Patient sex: M
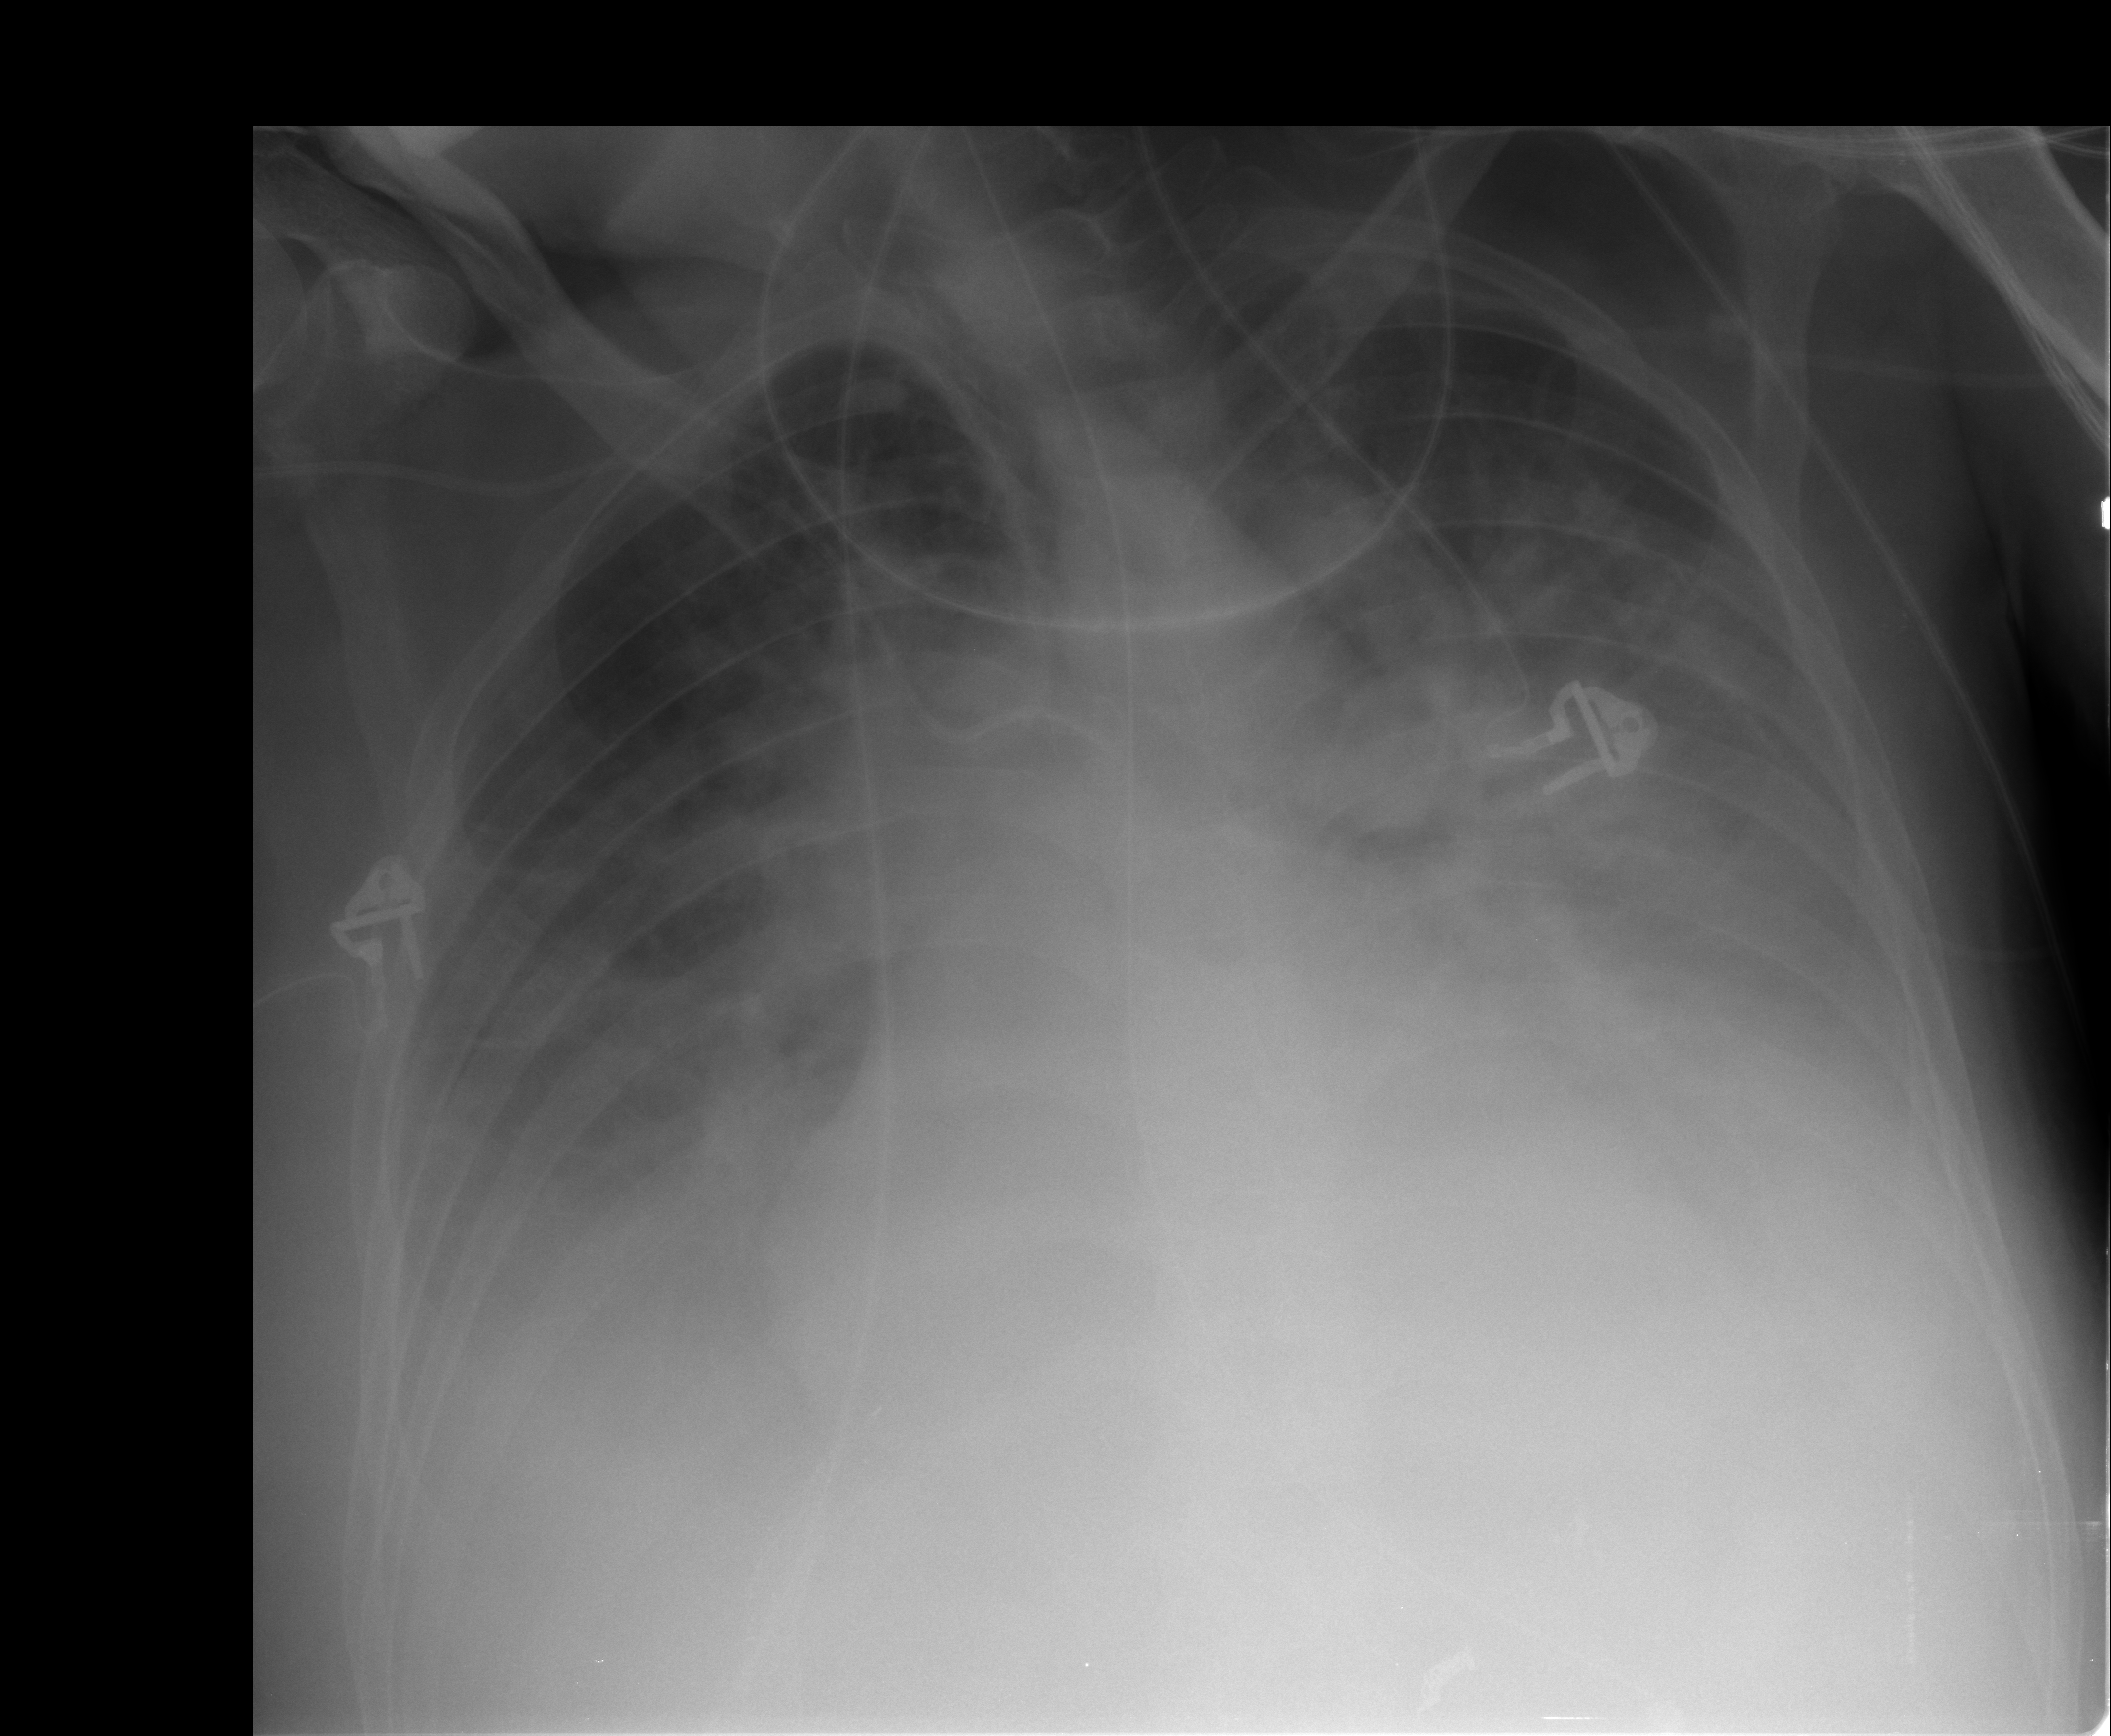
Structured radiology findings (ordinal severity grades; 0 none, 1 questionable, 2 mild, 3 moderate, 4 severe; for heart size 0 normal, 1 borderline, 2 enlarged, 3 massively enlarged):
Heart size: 2
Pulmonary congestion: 3
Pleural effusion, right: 3
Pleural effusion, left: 3
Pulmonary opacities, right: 2
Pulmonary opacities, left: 2
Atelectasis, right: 3
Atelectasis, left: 3